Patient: sex M, age 46
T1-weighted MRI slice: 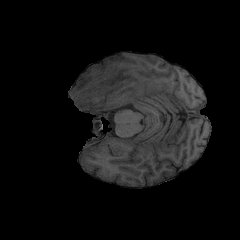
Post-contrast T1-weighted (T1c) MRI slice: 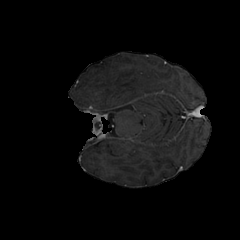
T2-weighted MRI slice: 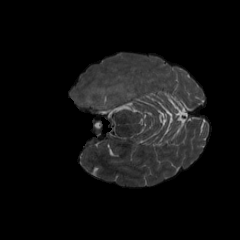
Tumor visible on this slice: yes
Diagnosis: Glioblastoma, IDH-wildtype
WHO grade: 4